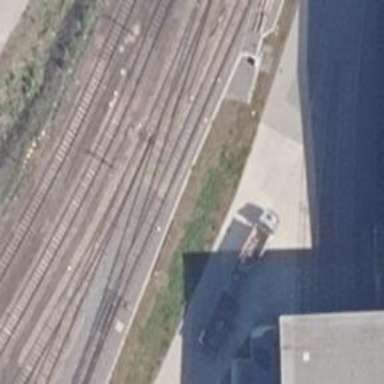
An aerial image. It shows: Railway switch.